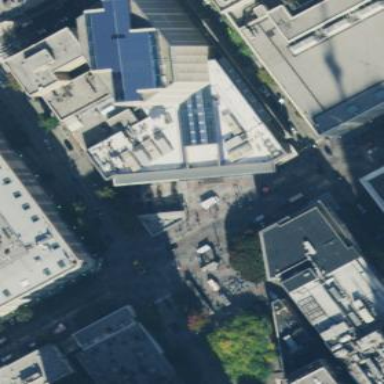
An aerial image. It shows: Part of retail building in mall.